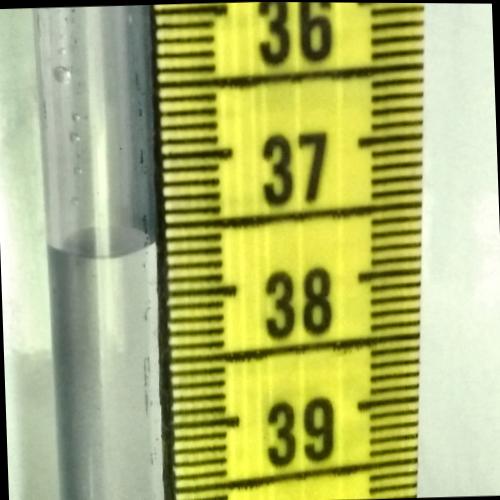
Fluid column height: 37.6 cm